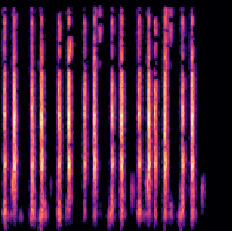
Sound class: Clock tick